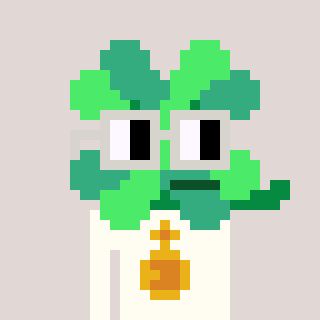
a pixel art character with square light gray glasses, a clover-shaped head and a grayscale-colored body on a warm background